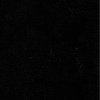
Label: not_dusty